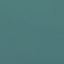
Land use / land cover: SeaLake